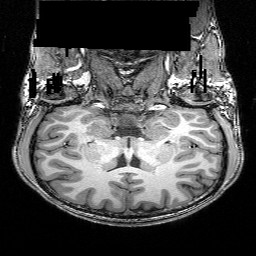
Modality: T1w
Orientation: sagittal
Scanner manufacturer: siemens
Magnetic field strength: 3 T
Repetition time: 2.25 s
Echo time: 0.00418 s